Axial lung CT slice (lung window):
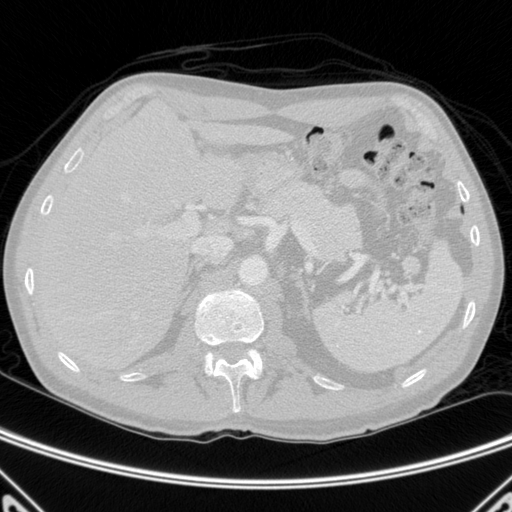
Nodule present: no